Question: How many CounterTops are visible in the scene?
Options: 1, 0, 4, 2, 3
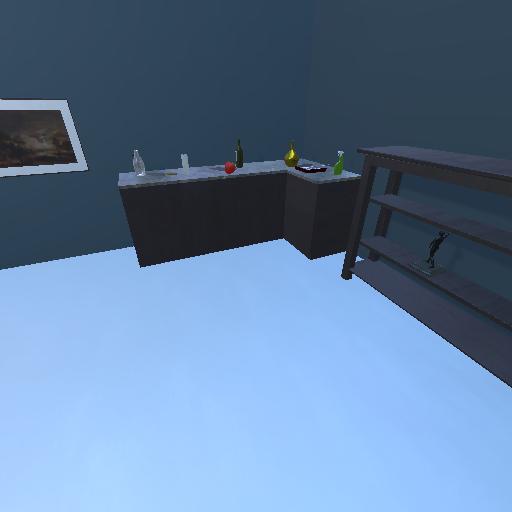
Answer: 1